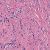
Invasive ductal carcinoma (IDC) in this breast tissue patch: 1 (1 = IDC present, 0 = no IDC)